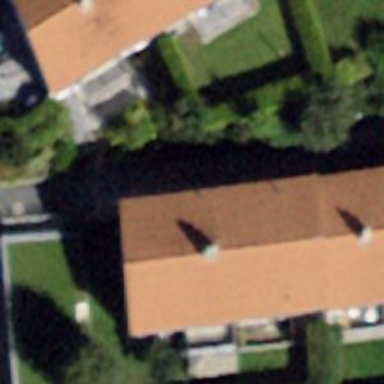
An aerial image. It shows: Gabled building with red roof.